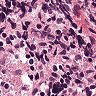
Metastatic tissue present: no